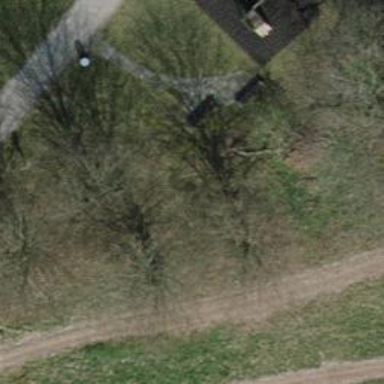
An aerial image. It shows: Bench.